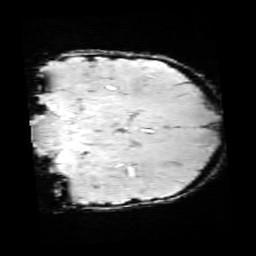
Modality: SWI
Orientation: coronal
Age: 9
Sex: female
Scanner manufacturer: siemens
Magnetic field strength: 3 T
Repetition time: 0.027 s
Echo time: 0.02 s